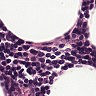
Metastatic tissue present: no